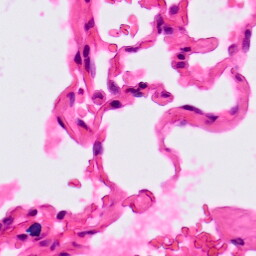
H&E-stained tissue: Lung